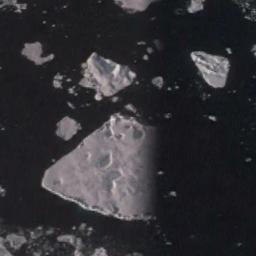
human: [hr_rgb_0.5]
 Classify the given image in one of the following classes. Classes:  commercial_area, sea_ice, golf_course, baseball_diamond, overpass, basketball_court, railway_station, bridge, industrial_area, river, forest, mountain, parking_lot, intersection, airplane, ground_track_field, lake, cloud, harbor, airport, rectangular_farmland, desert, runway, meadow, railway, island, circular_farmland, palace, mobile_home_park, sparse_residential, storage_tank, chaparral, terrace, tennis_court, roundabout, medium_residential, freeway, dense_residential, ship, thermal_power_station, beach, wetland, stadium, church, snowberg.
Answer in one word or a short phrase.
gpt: sea_ice